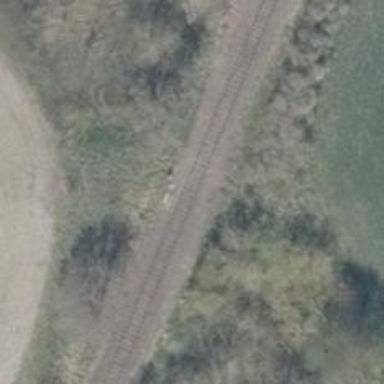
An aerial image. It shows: Railway track.